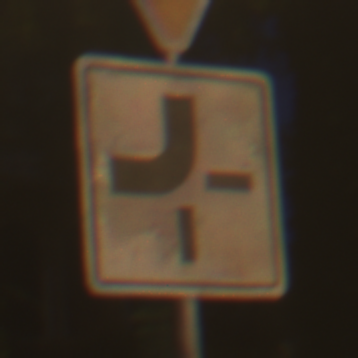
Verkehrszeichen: VerlaufVorfahrtsstrasse2
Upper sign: VorfahrtGewaehren
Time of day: Night
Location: Outdoor (Urban)
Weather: Clear
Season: NotSpecified
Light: Artificial